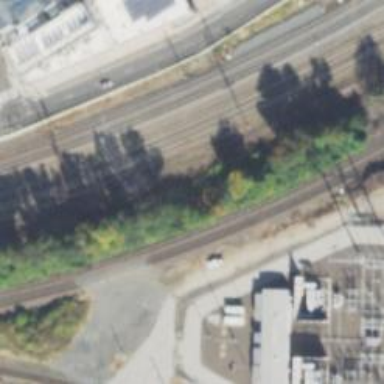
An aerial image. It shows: Railway line on embankment.